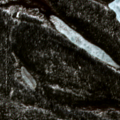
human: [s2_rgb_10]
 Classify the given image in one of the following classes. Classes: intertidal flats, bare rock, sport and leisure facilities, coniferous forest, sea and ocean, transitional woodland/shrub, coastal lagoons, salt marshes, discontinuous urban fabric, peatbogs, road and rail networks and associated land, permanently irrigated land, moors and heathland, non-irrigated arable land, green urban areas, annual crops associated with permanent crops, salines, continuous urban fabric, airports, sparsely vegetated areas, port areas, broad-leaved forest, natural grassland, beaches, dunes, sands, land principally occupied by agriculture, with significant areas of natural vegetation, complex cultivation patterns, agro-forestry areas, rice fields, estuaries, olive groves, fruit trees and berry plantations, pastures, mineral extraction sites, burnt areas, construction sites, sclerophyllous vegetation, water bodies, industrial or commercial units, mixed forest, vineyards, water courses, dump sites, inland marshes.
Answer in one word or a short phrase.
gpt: coniferous forest, water bodies